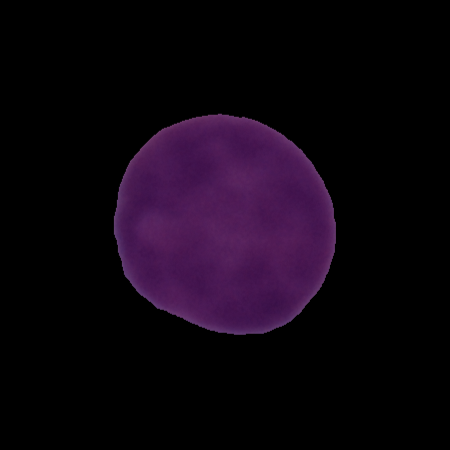
Label: cancer